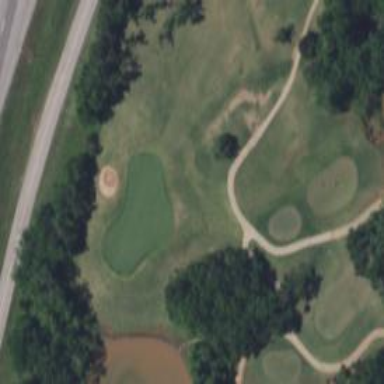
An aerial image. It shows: Service road used as golf cart path.